Interaction volume radius: 5 \u00c5
Interaction volume height: 20 \u00c5
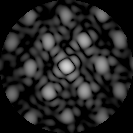
Disorder parameter: 0.3036